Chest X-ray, PA view. Patient: 62 years old, sex F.
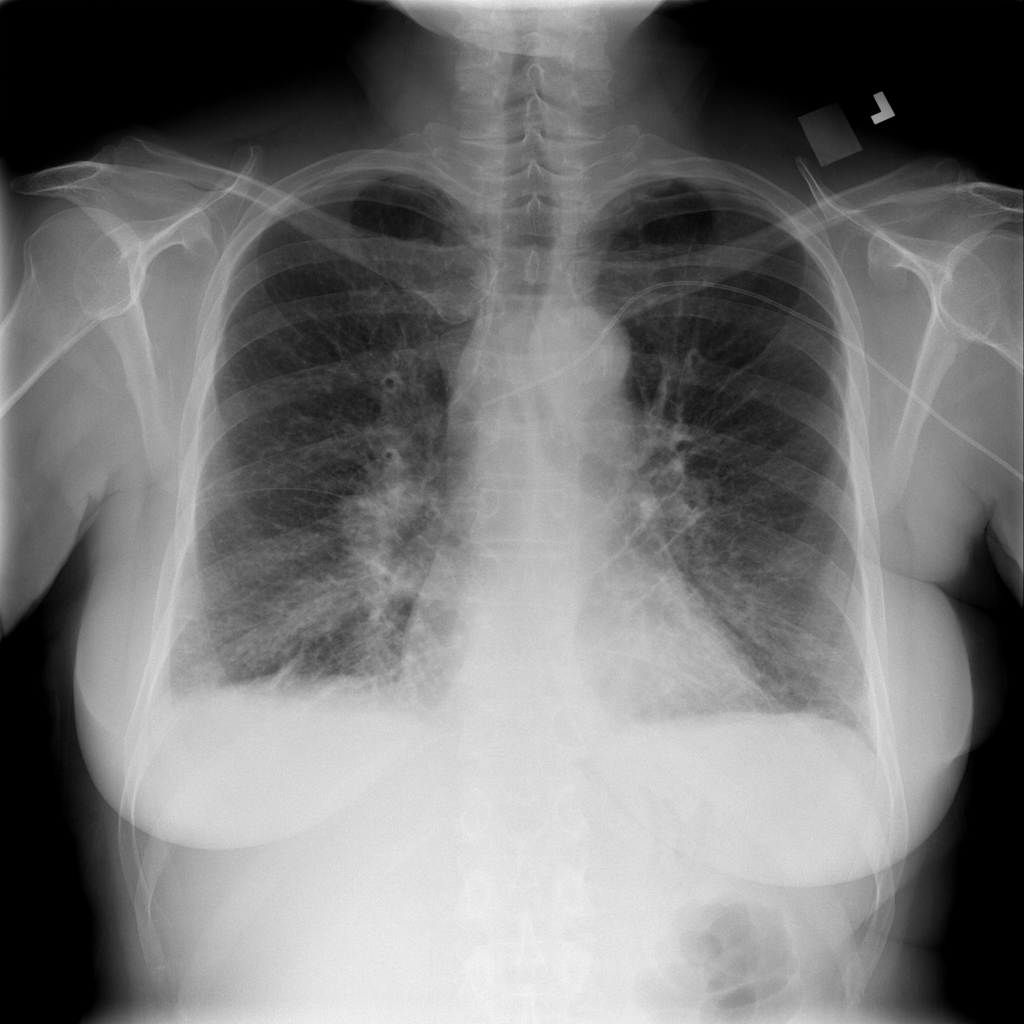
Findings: Edema